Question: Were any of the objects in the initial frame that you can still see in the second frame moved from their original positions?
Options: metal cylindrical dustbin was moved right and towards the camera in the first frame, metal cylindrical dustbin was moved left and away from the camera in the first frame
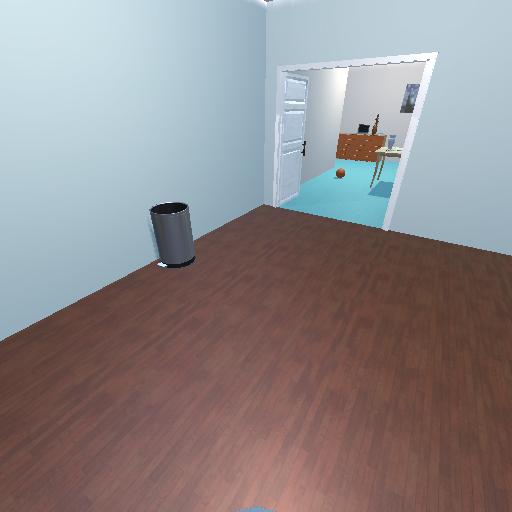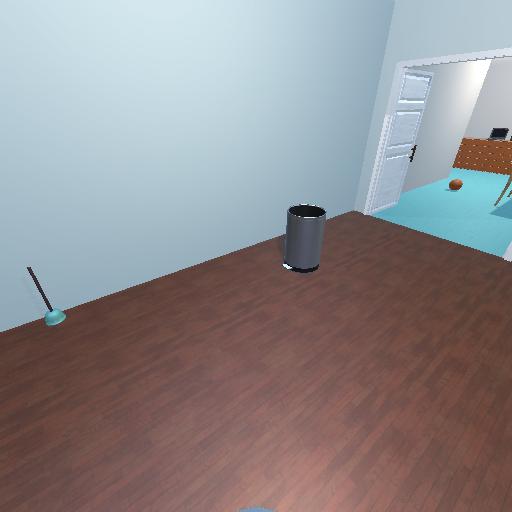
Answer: metal cylindrical dustbin was moved right and towards the camera in the first frame